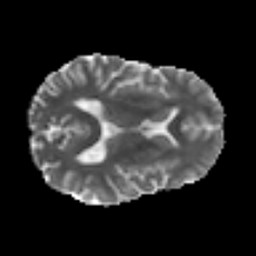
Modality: MD
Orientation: axial
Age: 37
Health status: ill
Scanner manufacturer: philips
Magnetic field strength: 3 T
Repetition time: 9 s
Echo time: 0.127 s